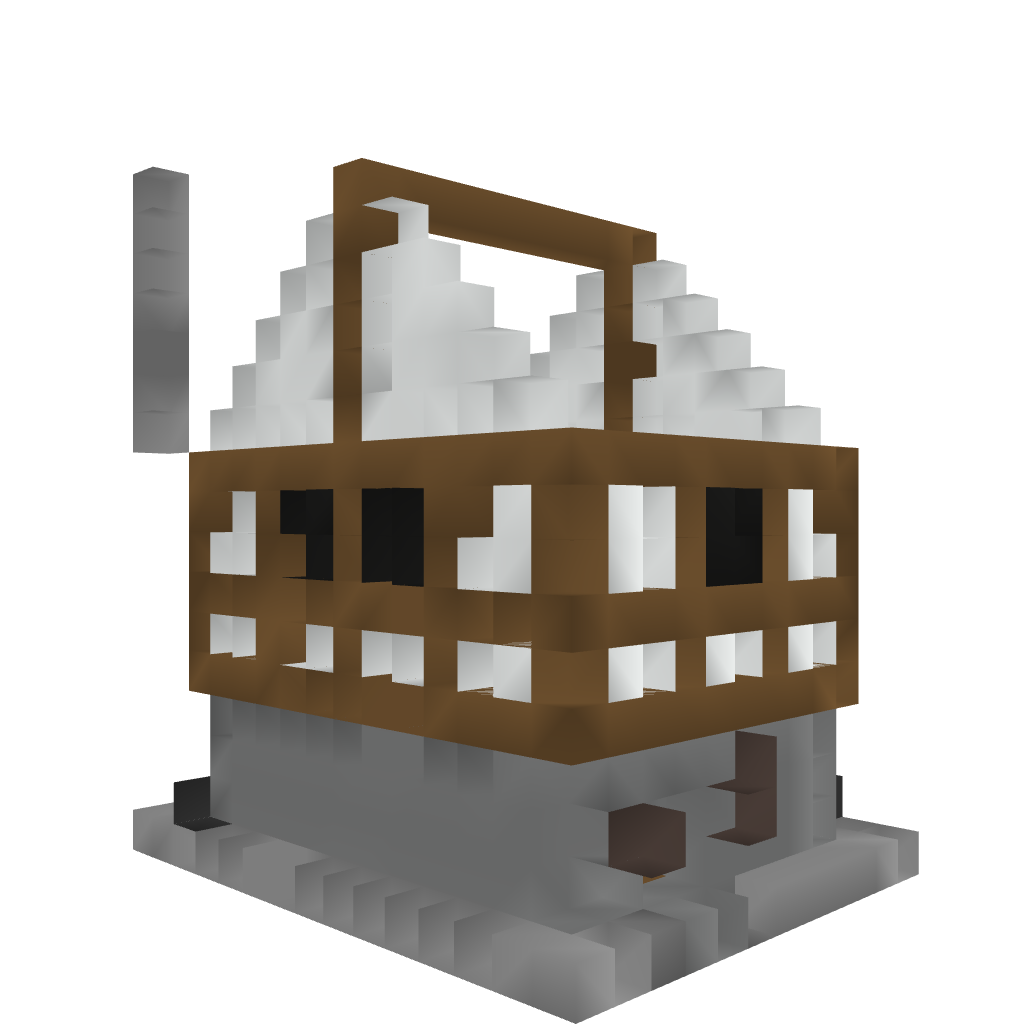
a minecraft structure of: Medieval Style House